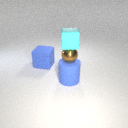
large blue rubber cylinder below small cyan rubber cube